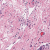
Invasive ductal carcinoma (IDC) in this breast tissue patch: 0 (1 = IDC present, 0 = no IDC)